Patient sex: M
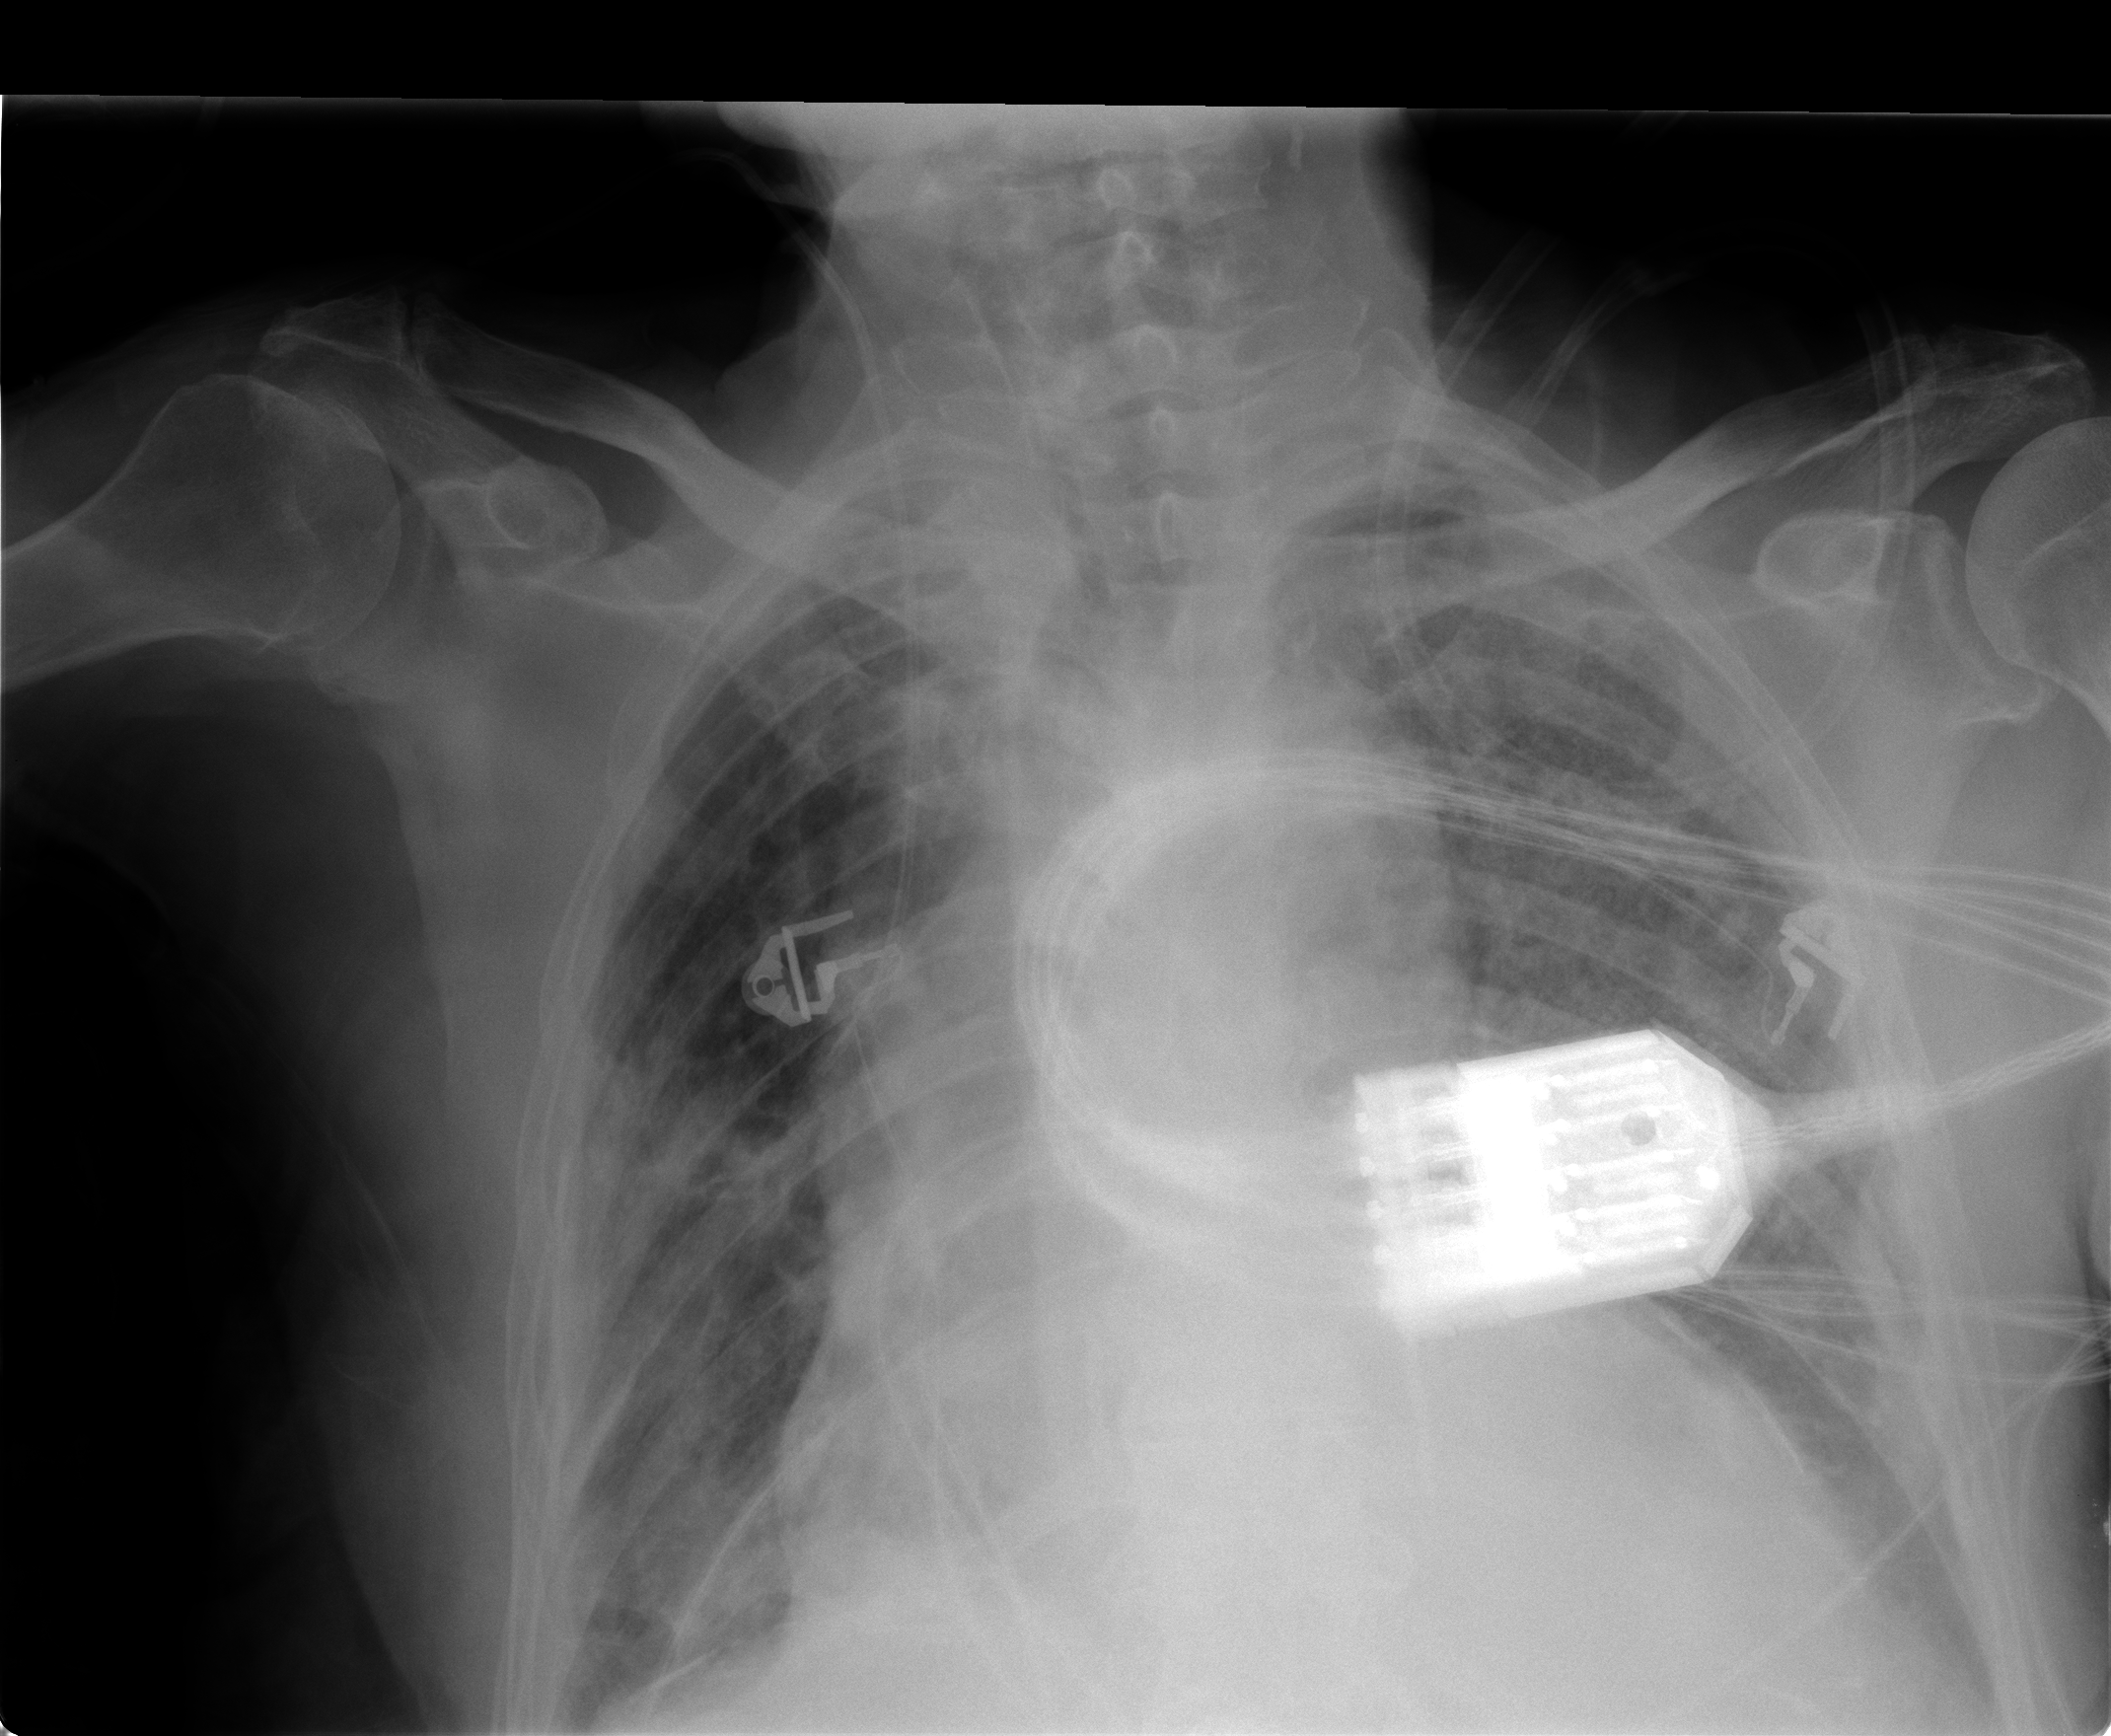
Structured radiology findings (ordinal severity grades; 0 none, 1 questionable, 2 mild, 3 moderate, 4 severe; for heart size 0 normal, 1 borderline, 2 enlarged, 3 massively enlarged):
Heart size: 2
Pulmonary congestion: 2
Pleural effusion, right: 2
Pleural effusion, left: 1
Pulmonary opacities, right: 0
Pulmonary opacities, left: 2
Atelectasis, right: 2
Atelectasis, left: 2